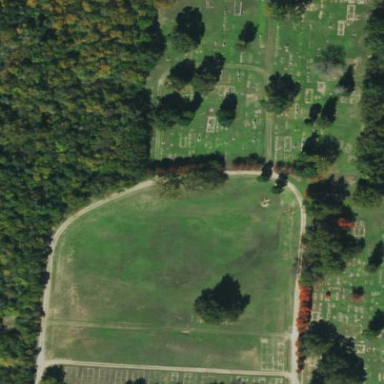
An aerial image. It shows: Cemetery.